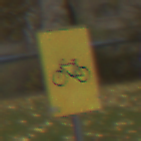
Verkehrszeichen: RadverkehrOhnePfeilsymbol
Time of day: MorningAfternoon
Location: Outdoor (Nature)
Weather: Overcast
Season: Autumn
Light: Natural